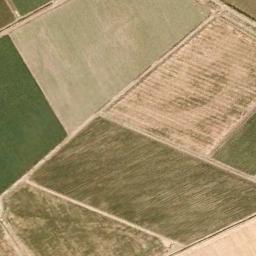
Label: rectangular_farmland